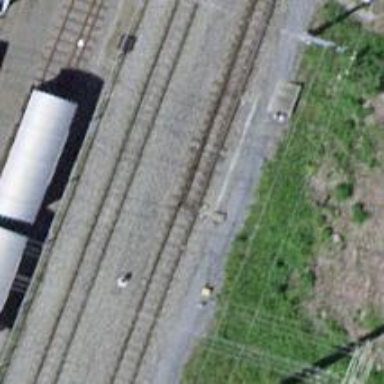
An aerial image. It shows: Railway switch.